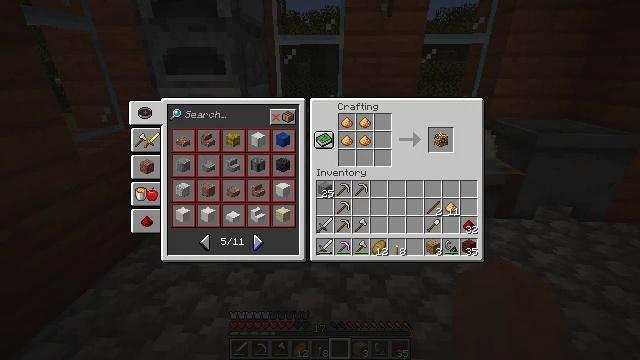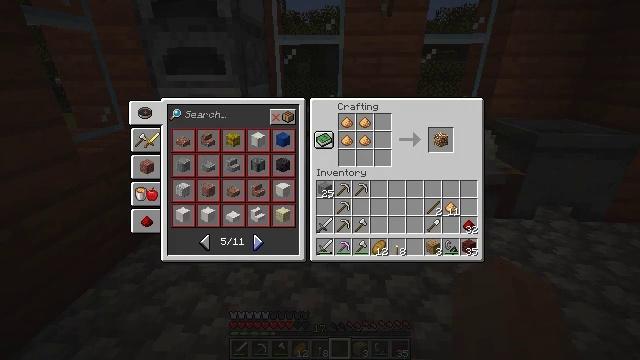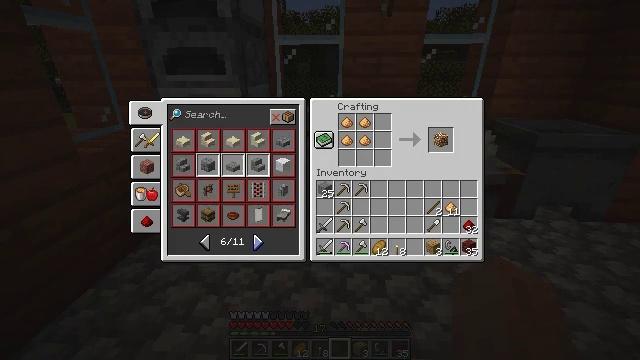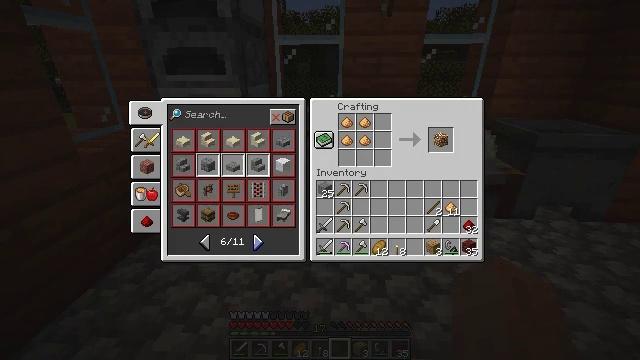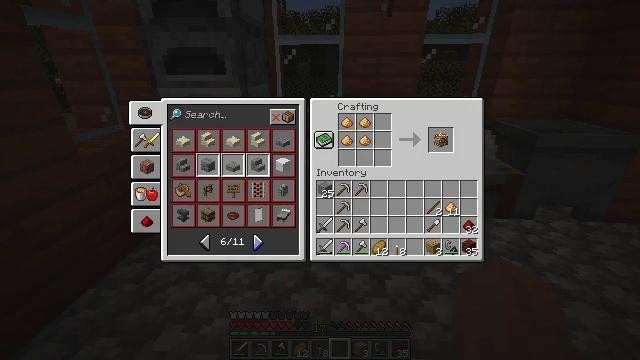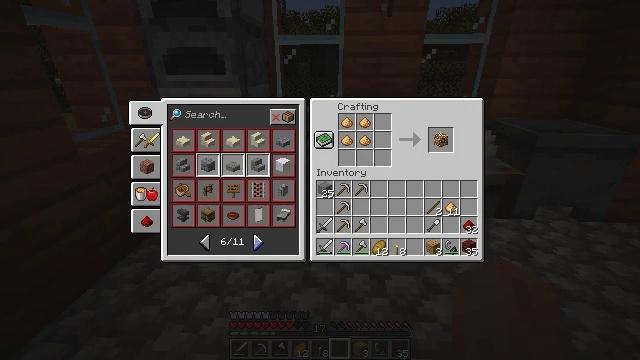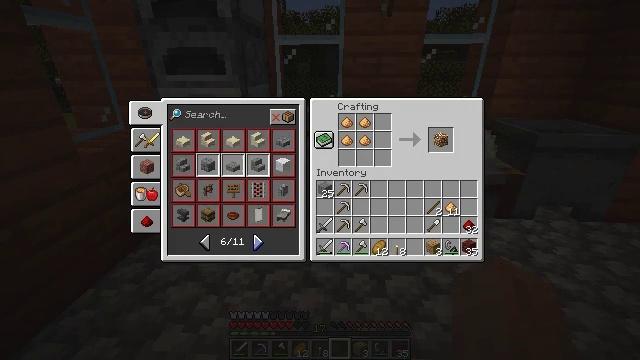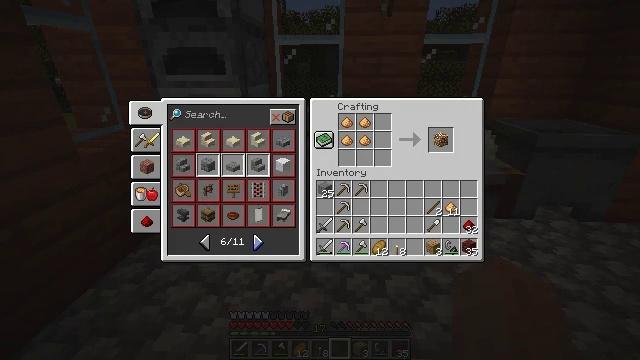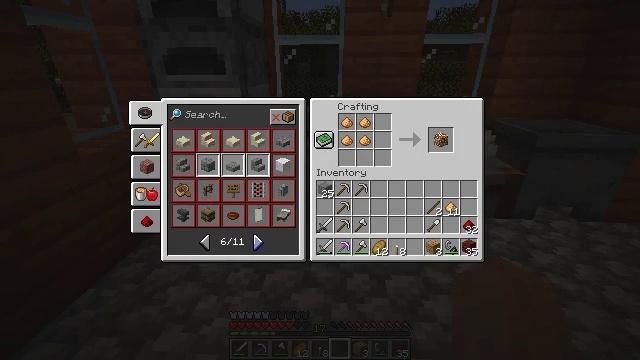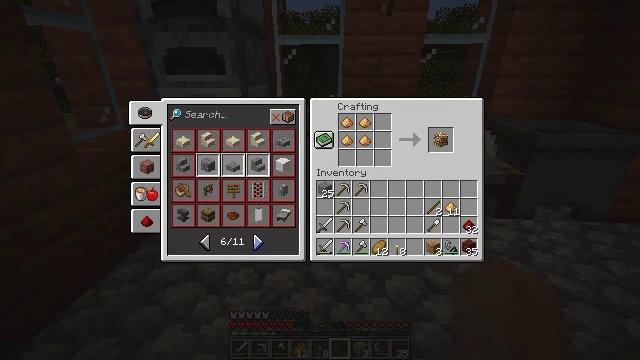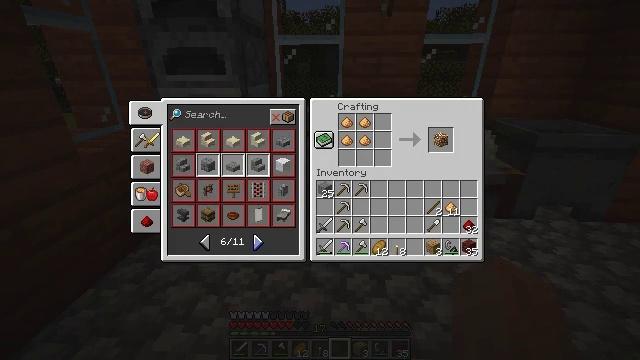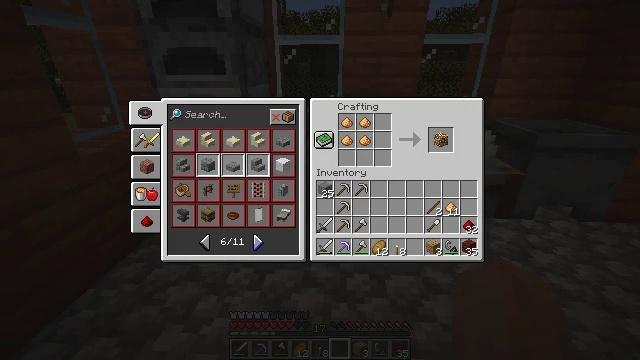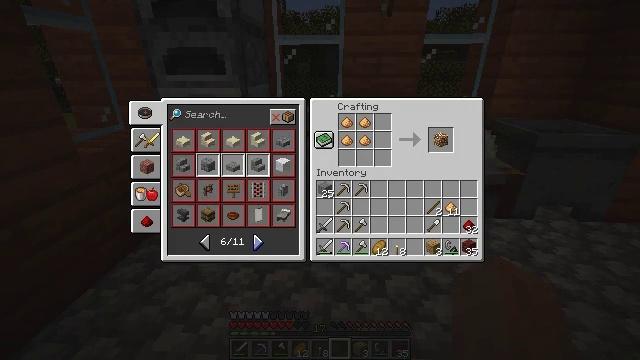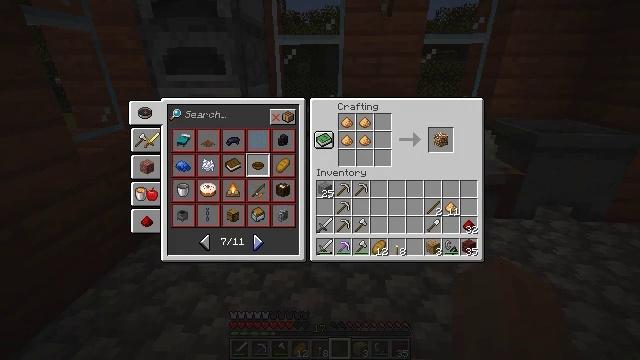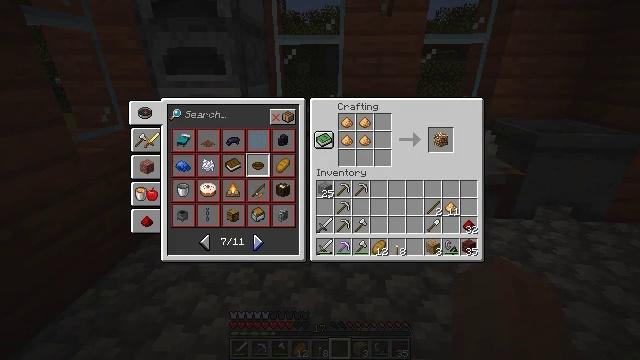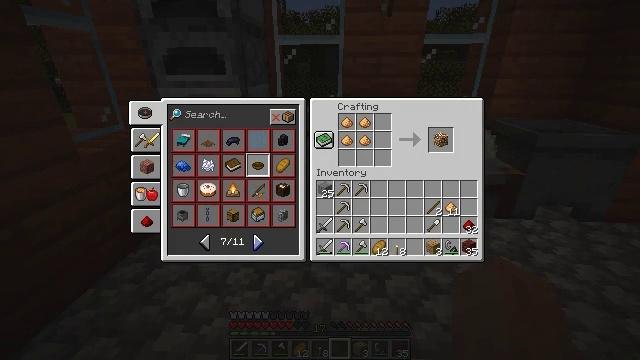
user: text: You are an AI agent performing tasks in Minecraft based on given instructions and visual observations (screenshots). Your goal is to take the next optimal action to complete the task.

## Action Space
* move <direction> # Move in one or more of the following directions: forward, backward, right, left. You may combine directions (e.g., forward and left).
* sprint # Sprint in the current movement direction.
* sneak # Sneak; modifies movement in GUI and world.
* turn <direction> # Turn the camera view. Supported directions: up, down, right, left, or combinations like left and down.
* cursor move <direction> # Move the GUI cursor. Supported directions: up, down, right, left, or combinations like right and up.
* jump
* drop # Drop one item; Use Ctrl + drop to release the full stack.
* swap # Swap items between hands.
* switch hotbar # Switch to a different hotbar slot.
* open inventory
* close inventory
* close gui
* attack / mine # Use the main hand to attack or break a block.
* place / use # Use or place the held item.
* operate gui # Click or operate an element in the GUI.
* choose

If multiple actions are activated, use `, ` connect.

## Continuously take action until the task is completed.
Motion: motion action
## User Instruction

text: Place glowstone dust in the crafting table to craft a glowstone.
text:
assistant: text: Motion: no_op
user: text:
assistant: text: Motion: operate gui
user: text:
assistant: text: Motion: operate gui
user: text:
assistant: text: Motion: operate gui
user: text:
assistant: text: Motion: no_op
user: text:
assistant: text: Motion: no_op
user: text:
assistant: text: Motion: no_op
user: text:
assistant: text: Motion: no_op
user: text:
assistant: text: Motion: no_op
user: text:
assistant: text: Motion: no_op
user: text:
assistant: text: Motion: no_op
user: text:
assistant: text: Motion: no_op
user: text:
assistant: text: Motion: operate gui
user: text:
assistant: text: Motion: operate gui
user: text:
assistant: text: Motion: operate gui
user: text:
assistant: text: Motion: no_op
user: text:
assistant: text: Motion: no_op
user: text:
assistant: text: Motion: no_op
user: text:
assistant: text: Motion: no_op
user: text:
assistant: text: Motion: no_op
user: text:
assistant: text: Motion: no_op
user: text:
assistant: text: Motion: no_op
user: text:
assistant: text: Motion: no_op
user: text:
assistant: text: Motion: no_op
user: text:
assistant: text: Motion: no_op
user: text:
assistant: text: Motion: no_op
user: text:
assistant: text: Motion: no_op
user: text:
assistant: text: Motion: no_op
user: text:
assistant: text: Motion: no_op
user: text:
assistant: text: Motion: no_op